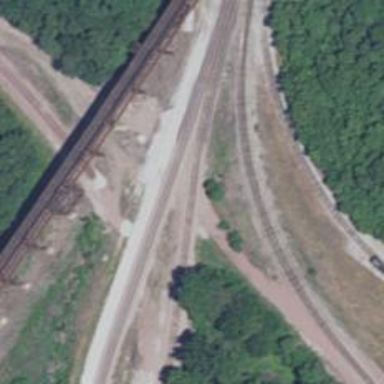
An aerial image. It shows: Railway crossing.